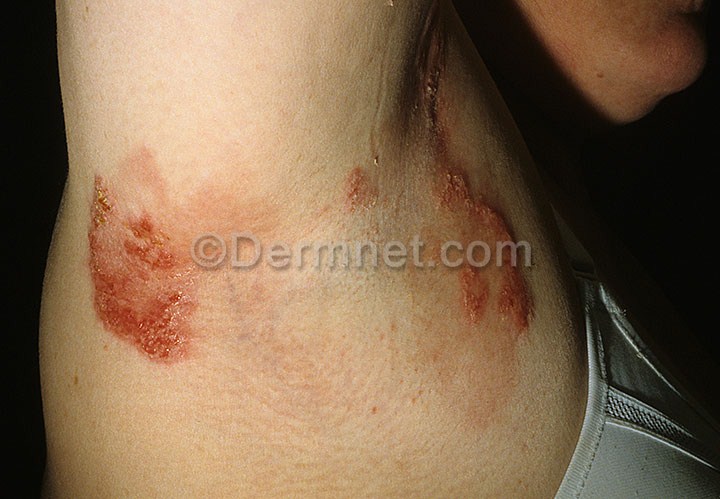
Disease: Bullous Disease Photos